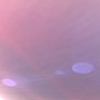
Label: sunburn